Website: home-depot
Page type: account-selection
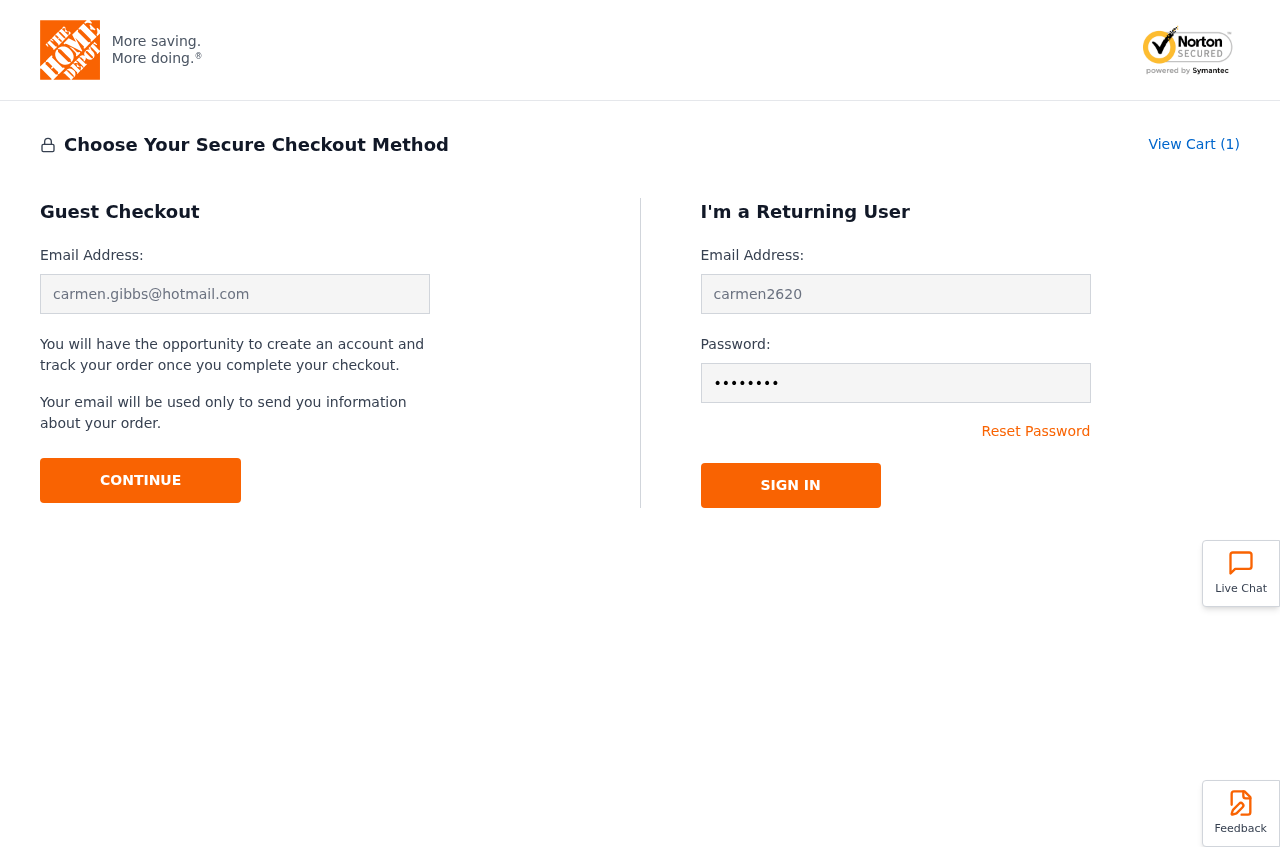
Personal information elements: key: PII_EMAIL
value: carmen.gibbs@hotmail.com
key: PII_LOGIN_USERNAME
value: carmen2620
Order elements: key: ORDER_NUM_ITEMS
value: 1